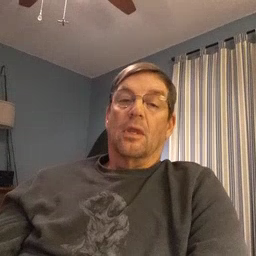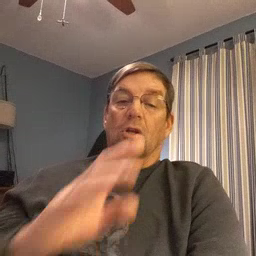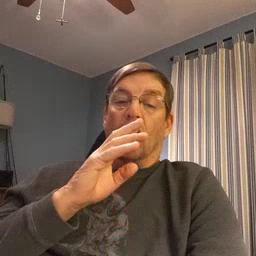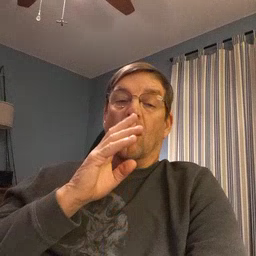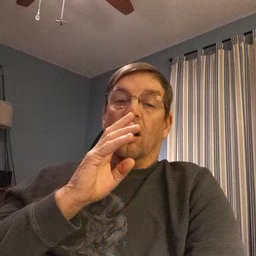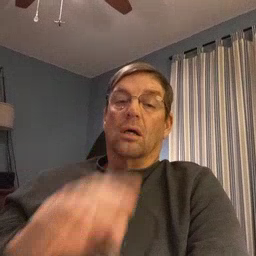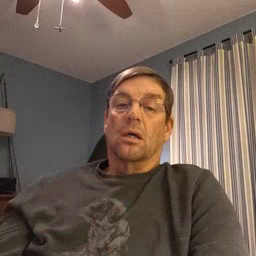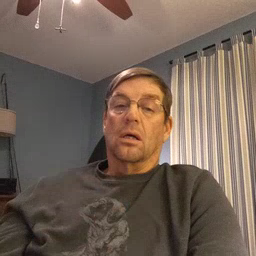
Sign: talk